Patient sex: M
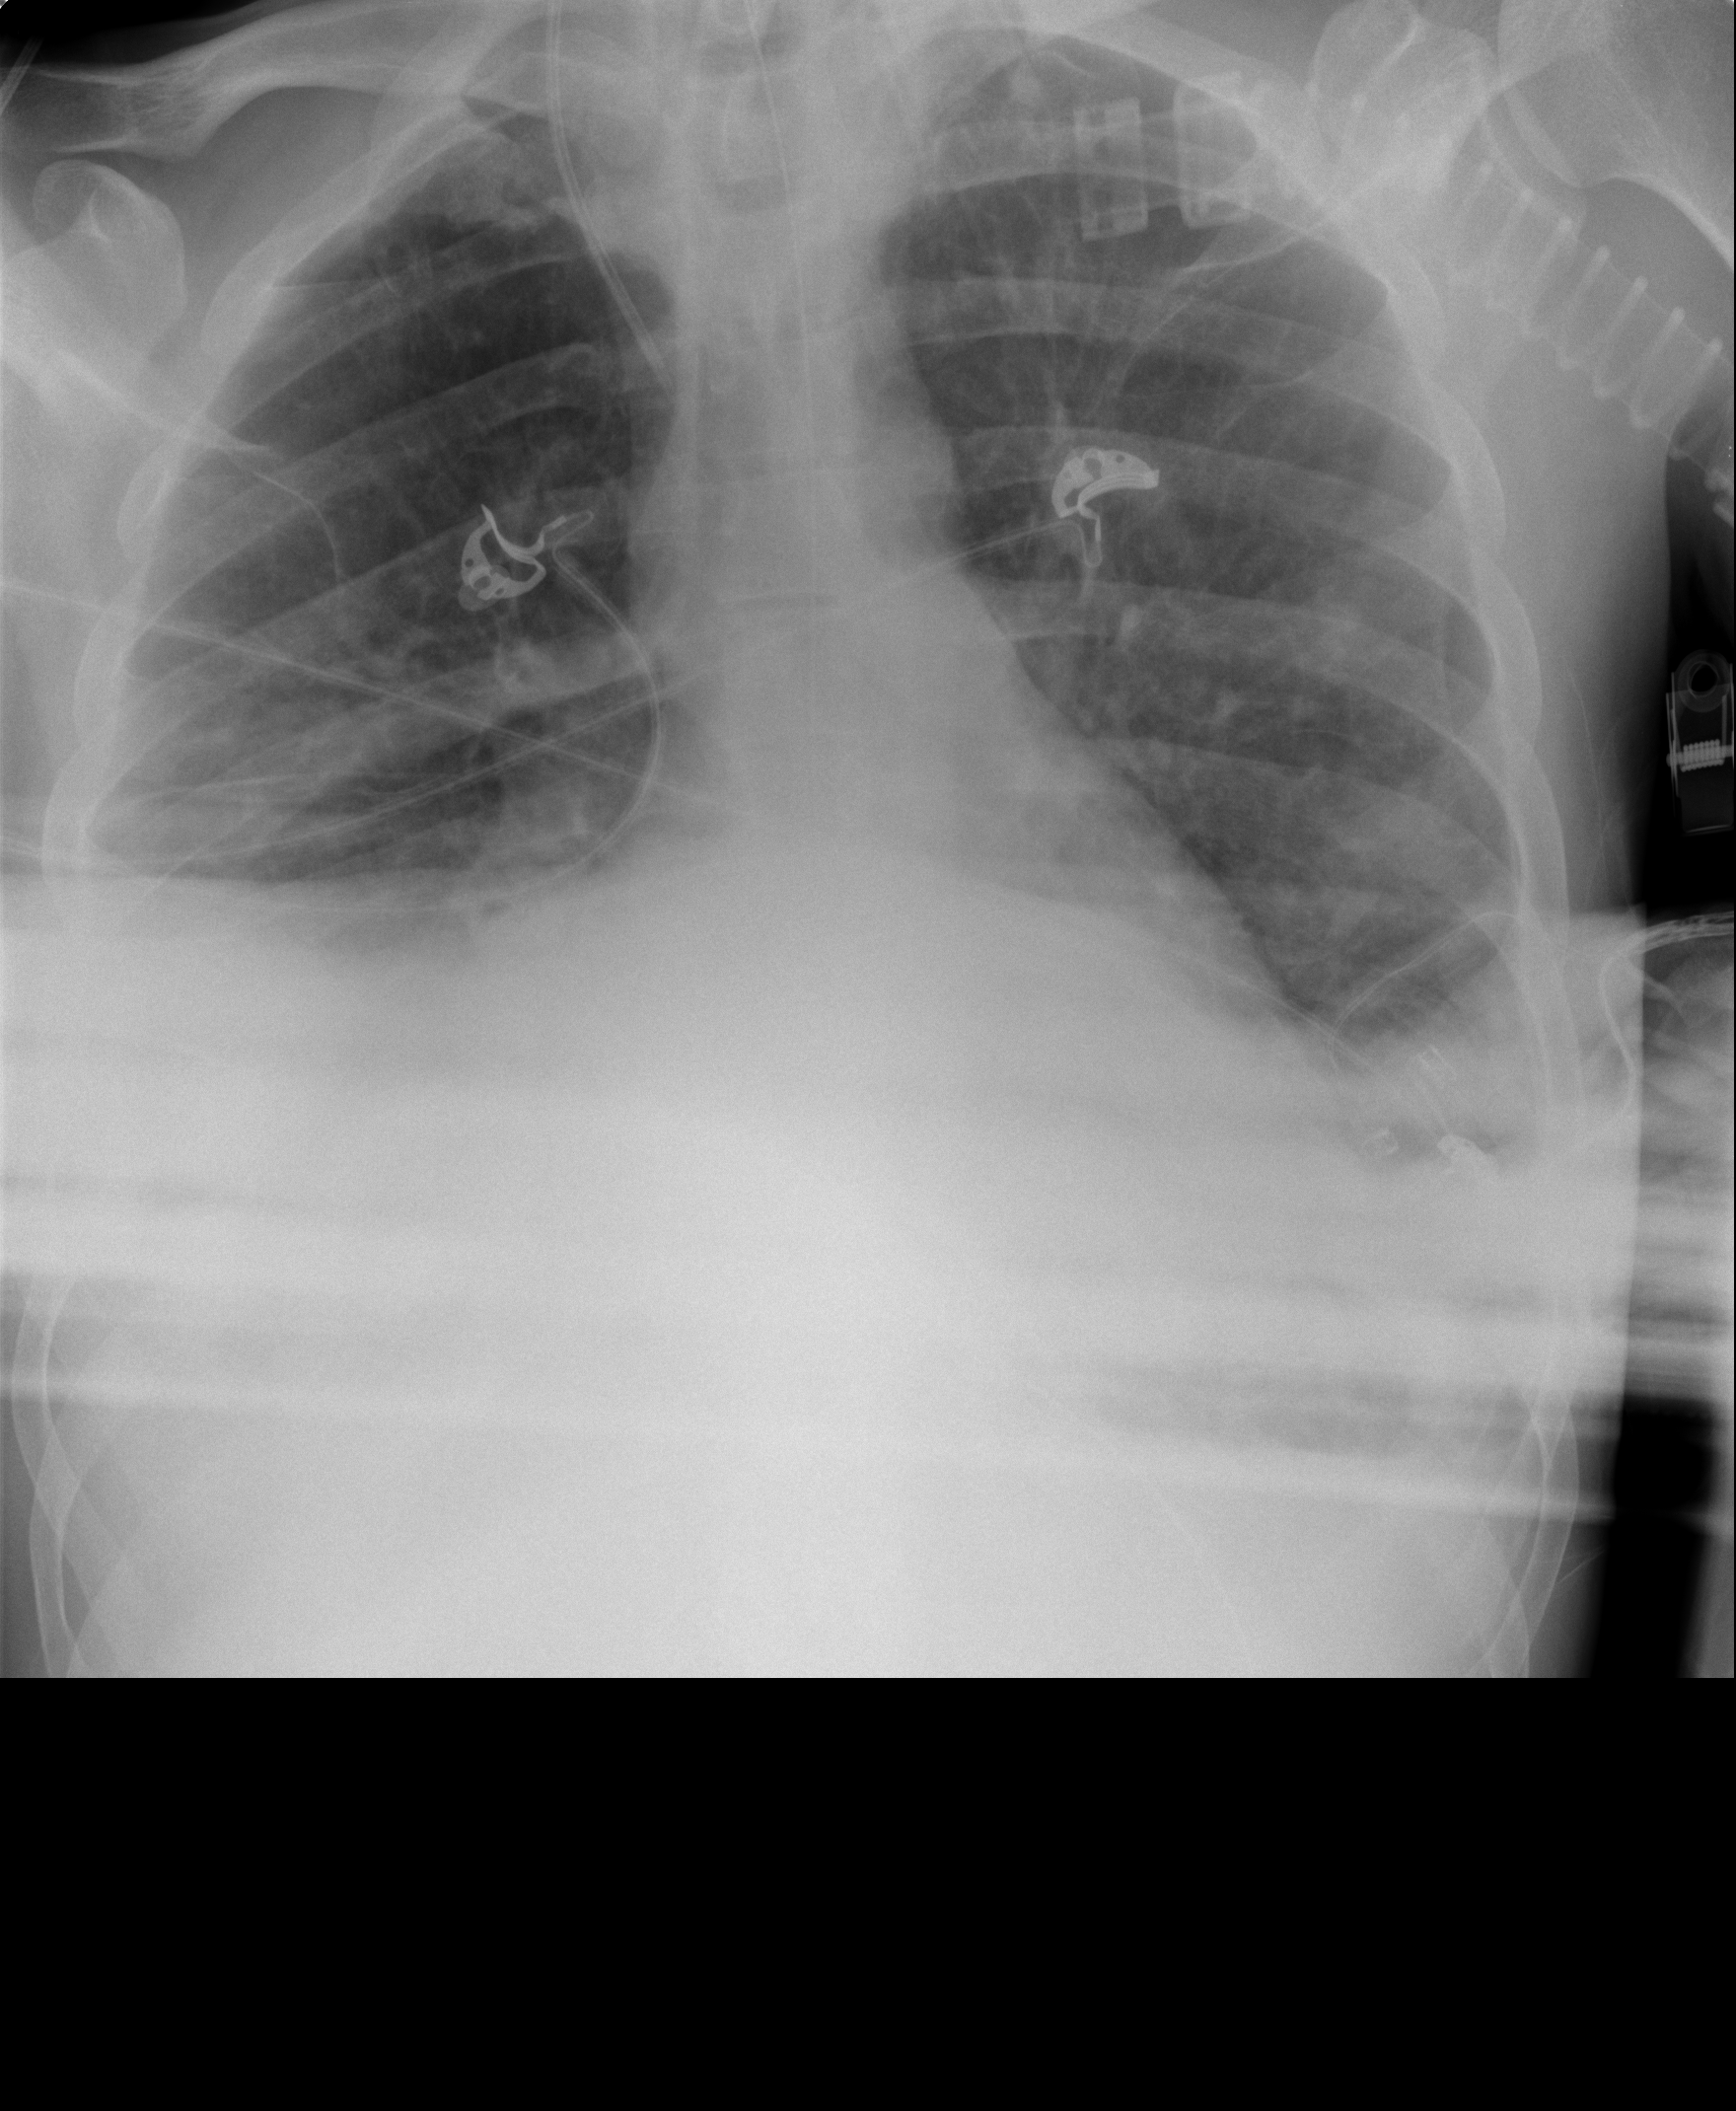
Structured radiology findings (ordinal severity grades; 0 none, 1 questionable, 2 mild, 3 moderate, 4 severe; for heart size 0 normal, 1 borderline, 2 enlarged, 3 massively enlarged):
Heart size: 0
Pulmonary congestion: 2
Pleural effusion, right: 2
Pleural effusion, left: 2
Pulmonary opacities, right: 2
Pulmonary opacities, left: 2
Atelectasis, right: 2
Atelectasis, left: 2